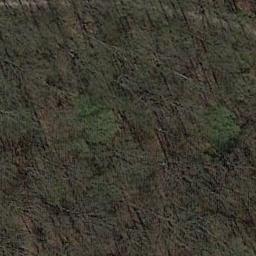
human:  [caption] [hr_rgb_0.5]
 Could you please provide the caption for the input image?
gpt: Many withered trees are in a forest .

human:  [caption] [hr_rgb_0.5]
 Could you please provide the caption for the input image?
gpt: The forest has some sparse green trees randomly arranged and the forest soil is deep yellow .

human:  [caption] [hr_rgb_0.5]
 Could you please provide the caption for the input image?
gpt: The forest is on the bare land .

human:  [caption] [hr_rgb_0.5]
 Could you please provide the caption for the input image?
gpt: This is a dense forest .

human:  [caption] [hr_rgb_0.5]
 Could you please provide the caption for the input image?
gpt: A sparse forest with some withered trees .